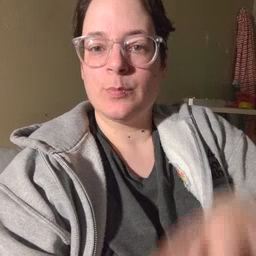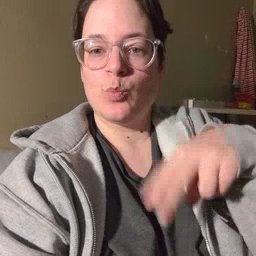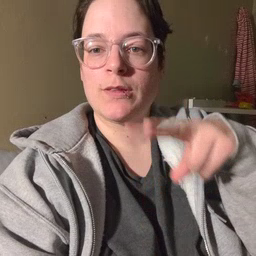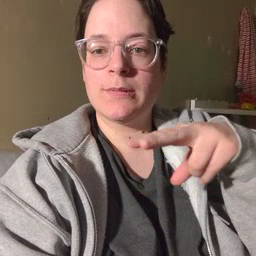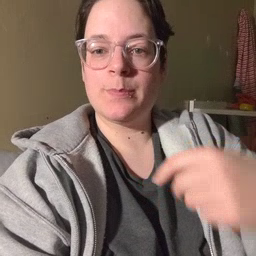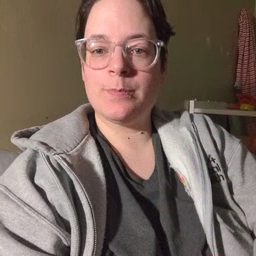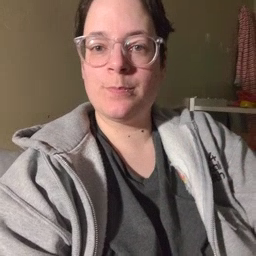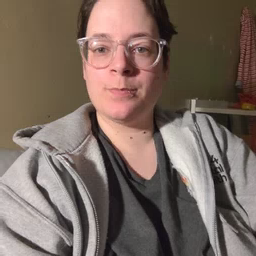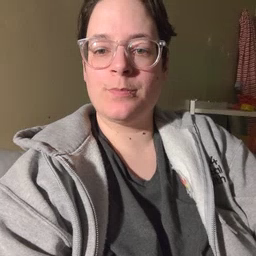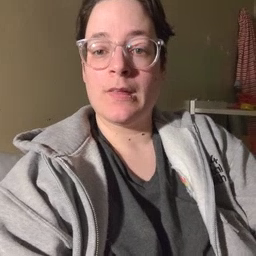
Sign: read